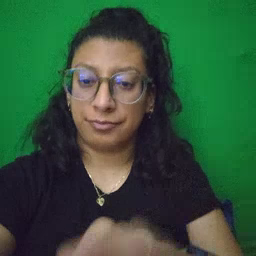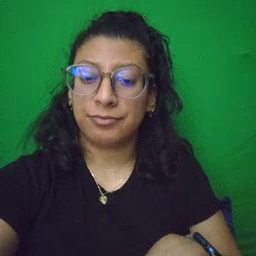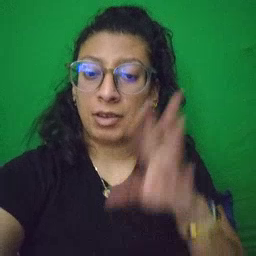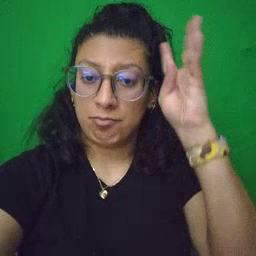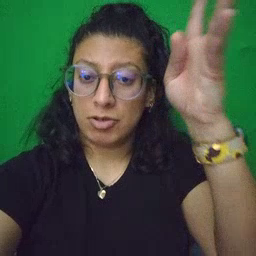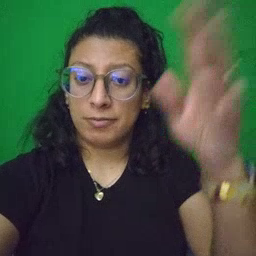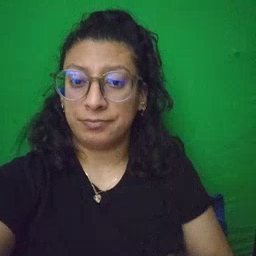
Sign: pretend